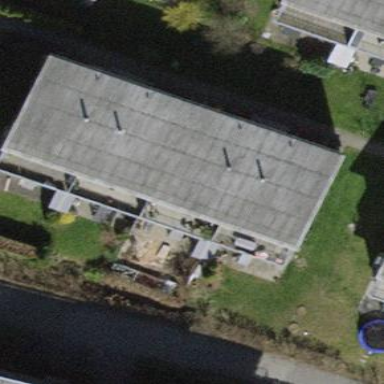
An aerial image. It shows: Building with tile roof.